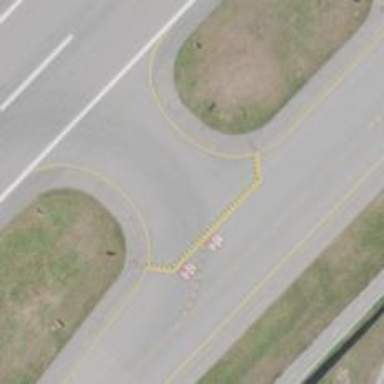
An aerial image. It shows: Image of taxiway at airport.